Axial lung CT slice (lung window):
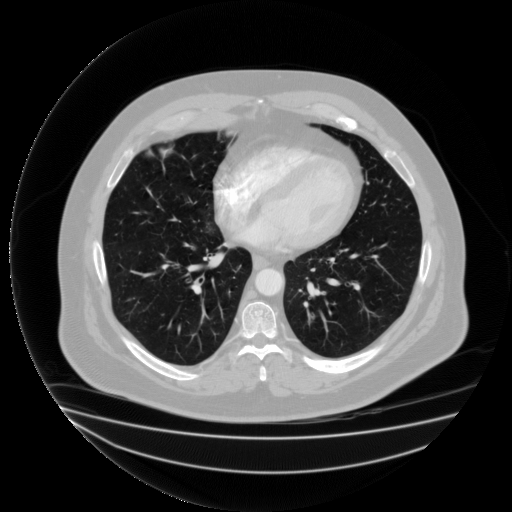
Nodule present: no